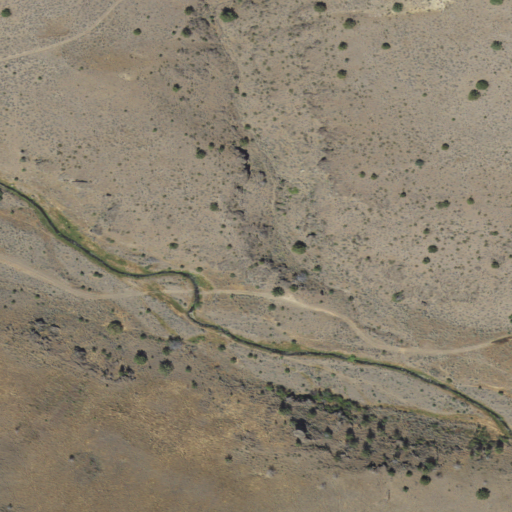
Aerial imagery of valley in Oregon named Baker City Canyon containing shrub and grassland